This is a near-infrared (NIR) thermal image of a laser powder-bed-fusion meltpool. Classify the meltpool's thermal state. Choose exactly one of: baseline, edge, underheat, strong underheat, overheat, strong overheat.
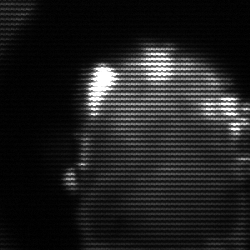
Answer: baseline